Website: walmart
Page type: newsletter-management
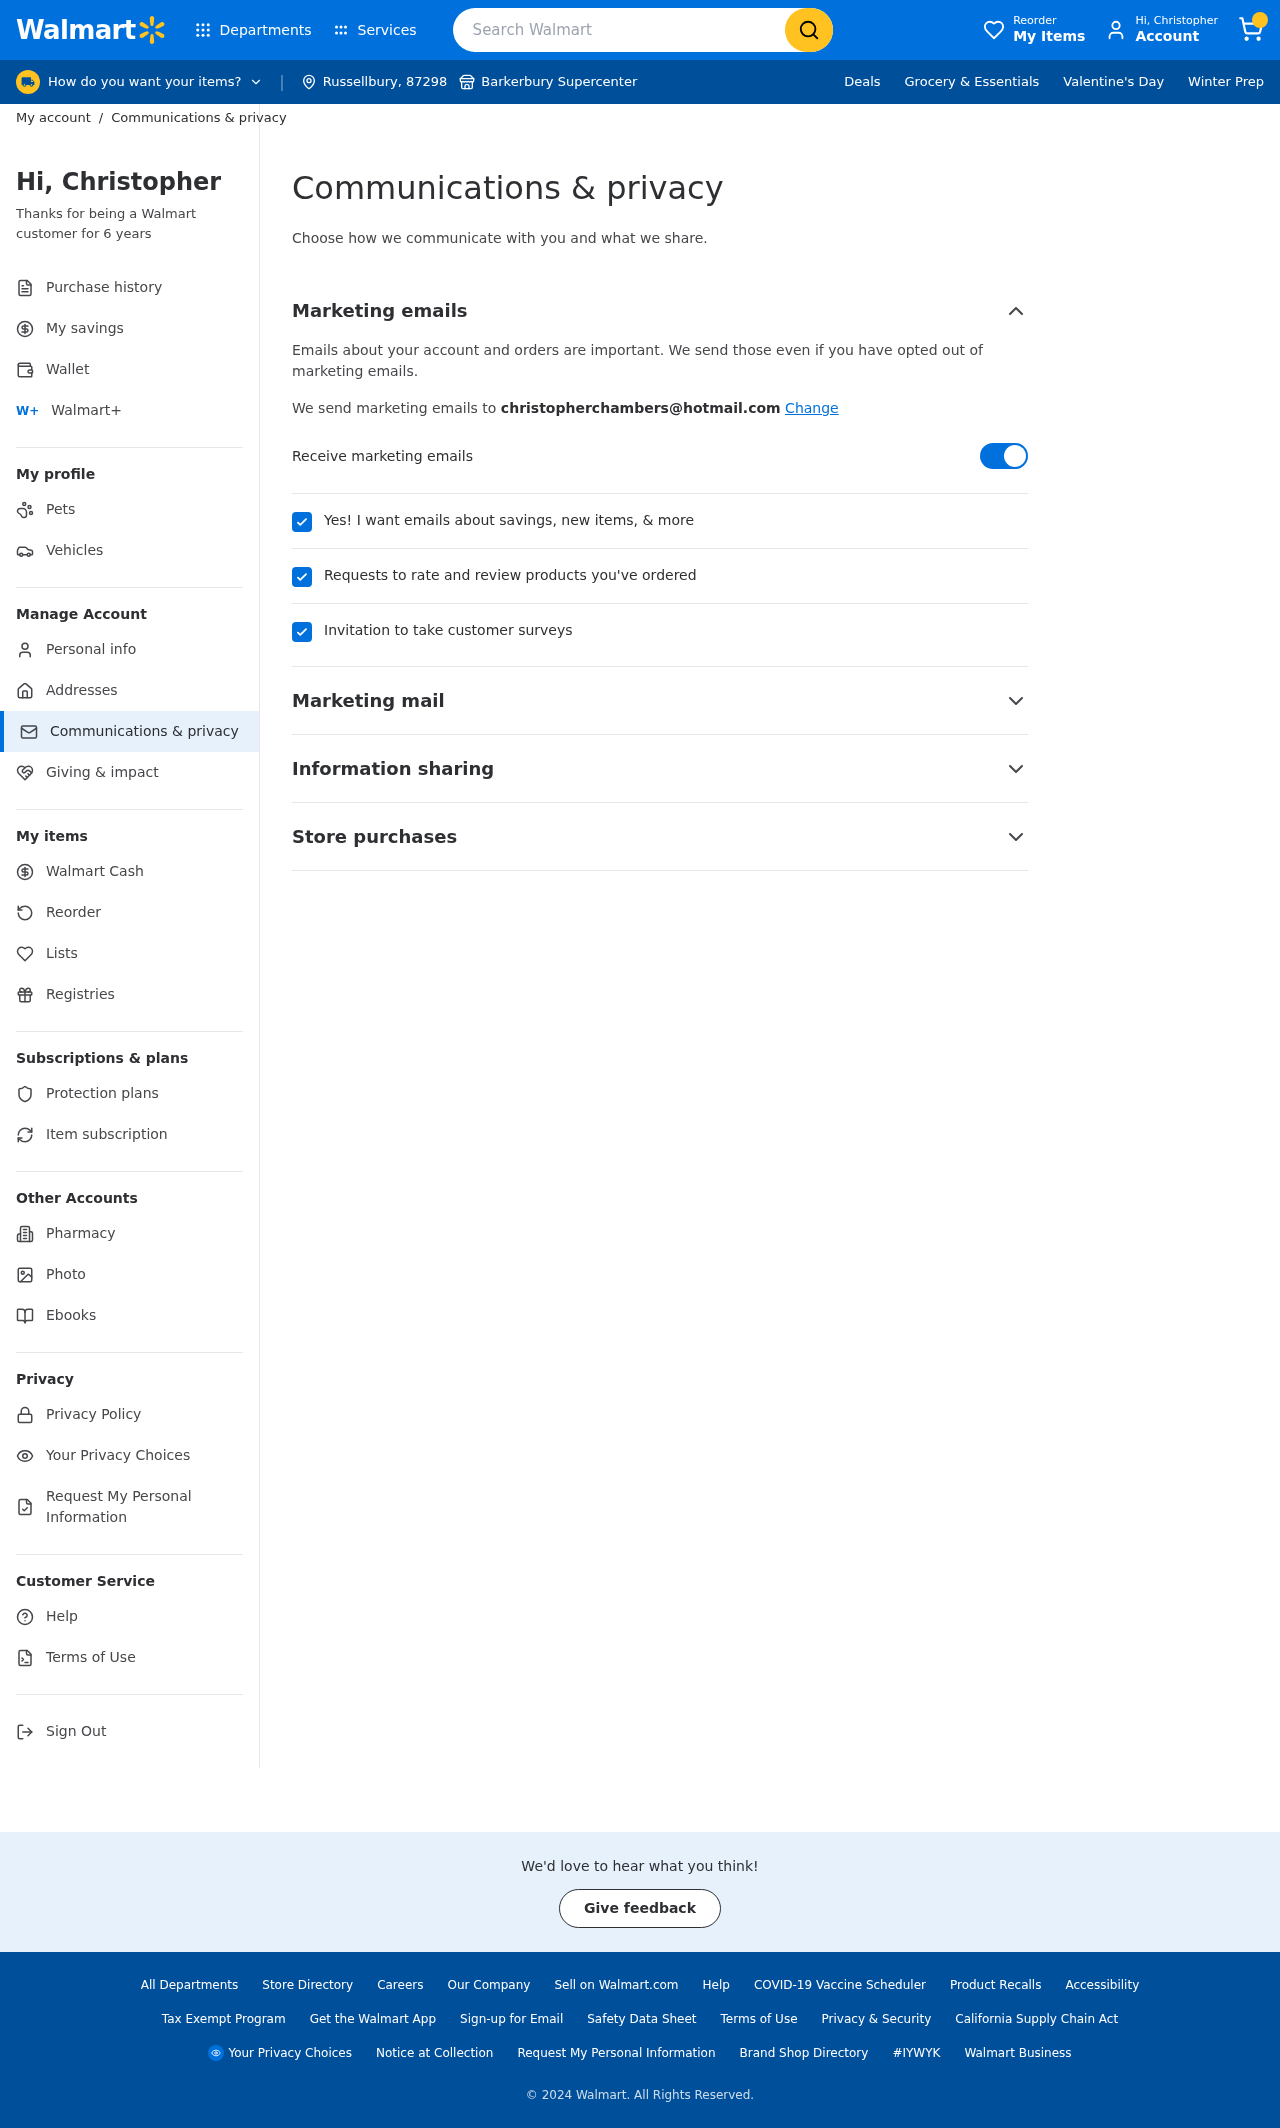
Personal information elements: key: PII_CITY
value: Russellbury
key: PII_CITY2
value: Barkerbury
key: PII_EMAIL
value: christopherchambers@hotmail.com
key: PII_FIRSTNAME
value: Christopher
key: PII_POSTCODE
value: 87298
Search elements: key: HEADER_SEARCH
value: Search Walmart